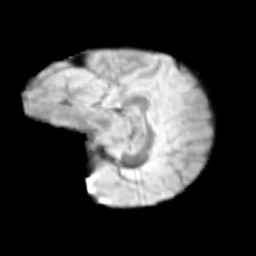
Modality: T2w
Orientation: sagittal
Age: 10
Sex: female
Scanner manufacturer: siemens
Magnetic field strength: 3 T
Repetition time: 3.8 s
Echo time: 0.07 s